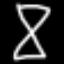
Label: hourglass